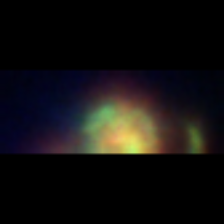
Taxon: Unknown_detritus
Group: Unknown